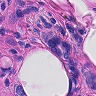
Metastatic tissue present: yes